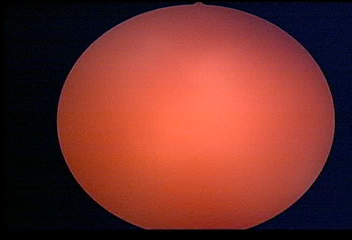
Modality: WLC
Class: Normal mucosa
Bladder cancer association: No